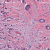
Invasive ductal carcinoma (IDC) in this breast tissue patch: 1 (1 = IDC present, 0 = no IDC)